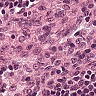
Metastatic tissue present: no